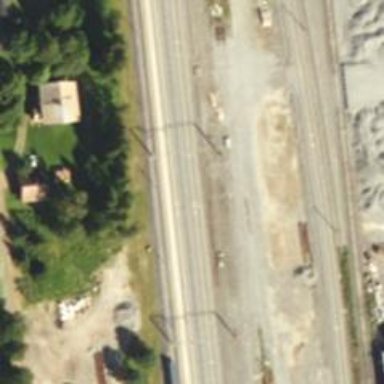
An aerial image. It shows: Electrified rail siding with contact line.